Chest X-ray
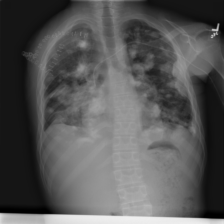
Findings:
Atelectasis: negative
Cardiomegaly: negative
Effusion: positive
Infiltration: negative
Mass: negative
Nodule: positive
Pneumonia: negative
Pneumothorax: negative
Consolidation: negative
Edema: negative
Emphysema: negative
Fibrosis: negative
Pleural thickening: negative
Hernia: negative